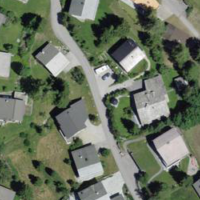
EUNIS habitat code: 55
Species observed at this site:
Phyteuma orbiculare